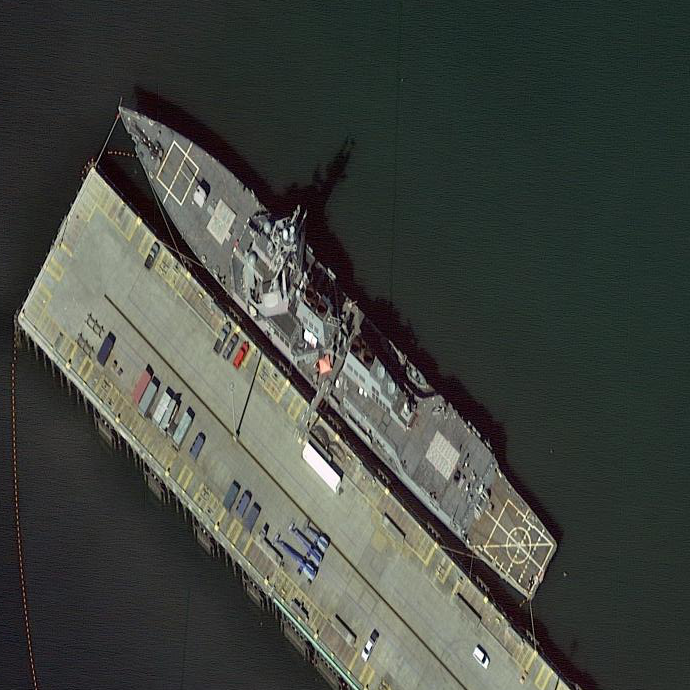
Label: Arleigh_Burke-class_destroyer